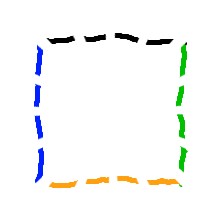
Shape: square